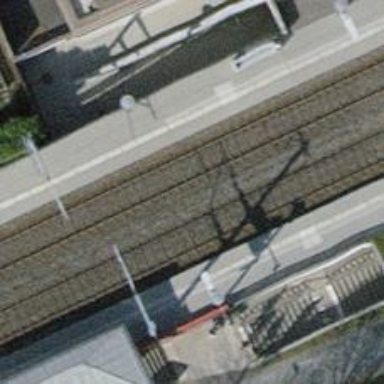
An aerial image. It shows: Halt on the railway.